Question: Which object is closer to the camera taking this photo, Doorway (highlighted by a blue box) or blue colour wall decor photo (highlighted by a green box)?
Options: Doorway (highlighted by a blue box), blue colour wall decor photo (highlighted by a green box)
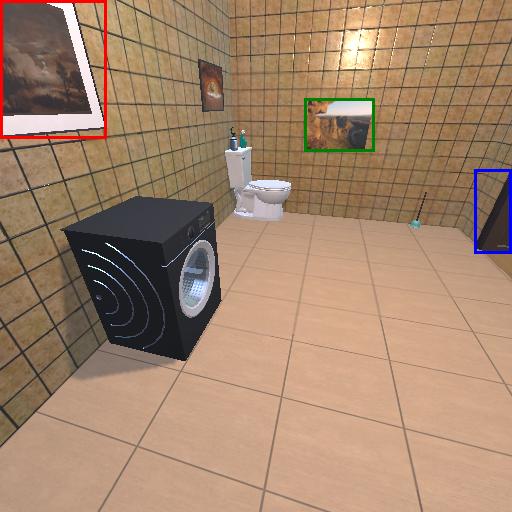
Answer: Doorway (highlighted by a blue box)